Here is the time-frequency representation (spectrogram) of a rolling-element bearing's vibration measurement. Based on the visible evidence, which condition applies: normal, inner_race, outer_race, ball?
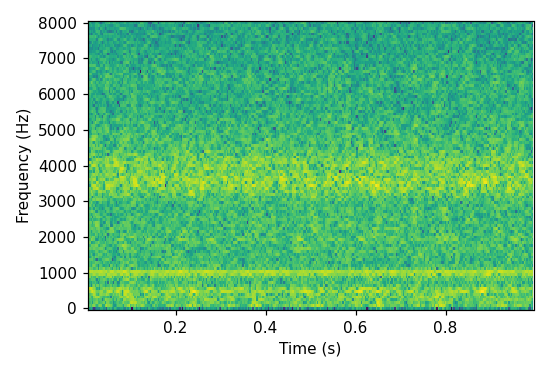
Answer: normal